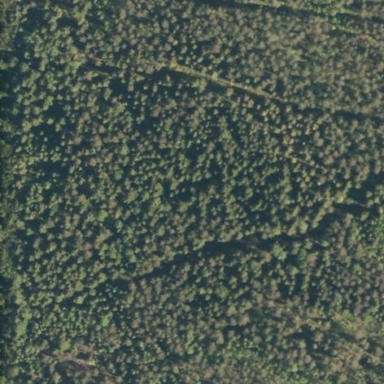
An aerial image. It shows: Logging area surrounded by scrub vegetation.